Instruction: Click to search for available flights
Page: home
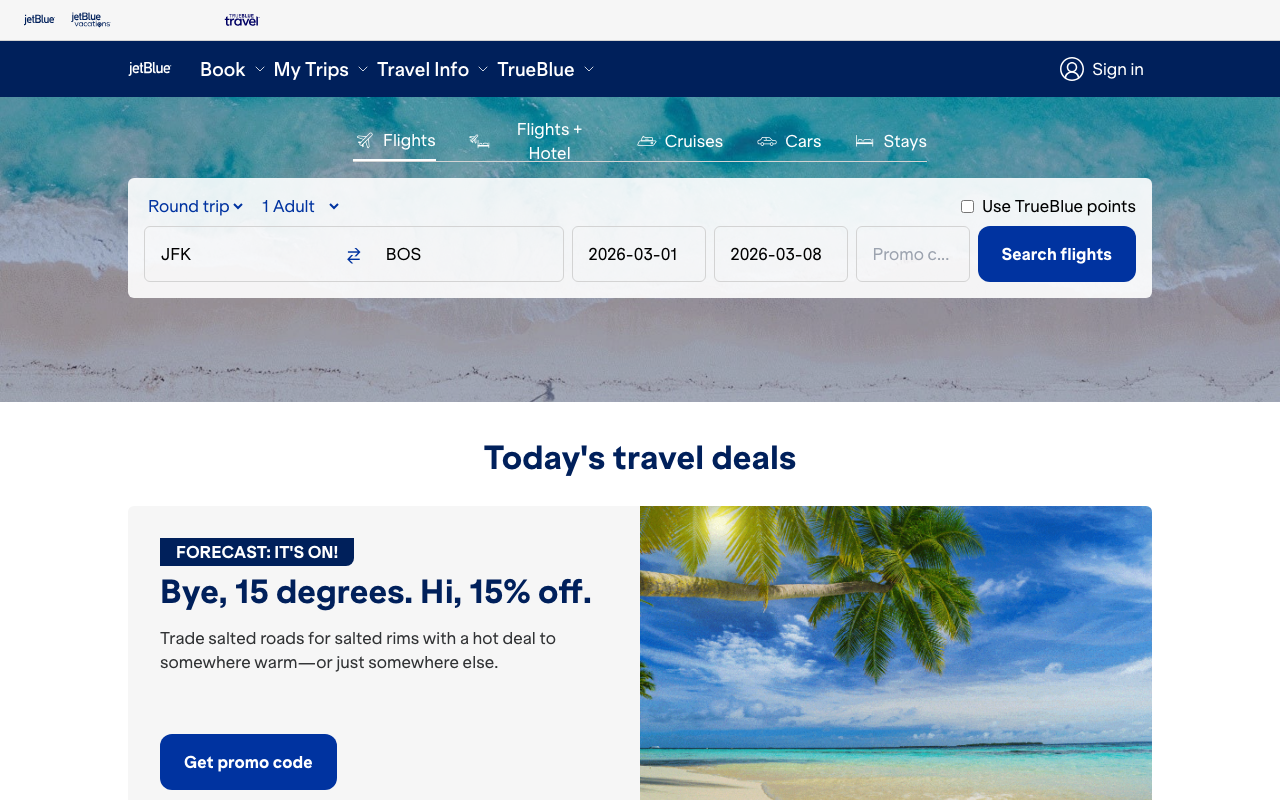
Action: click